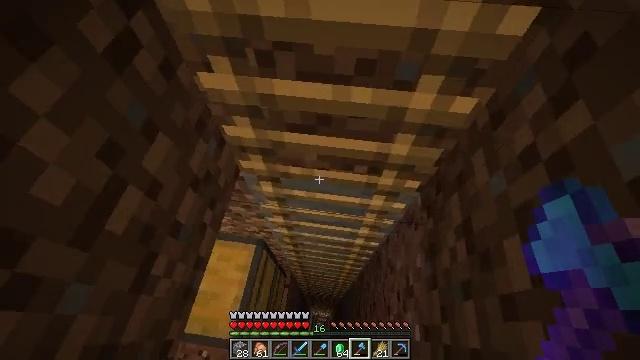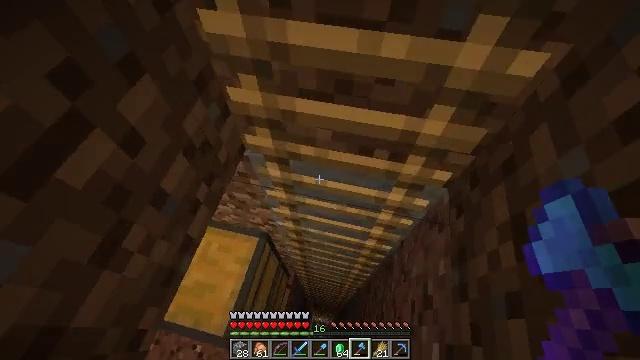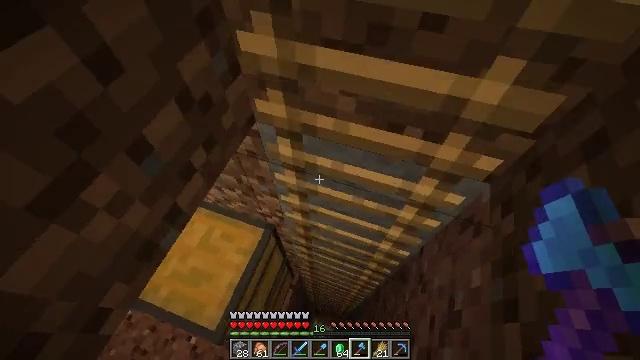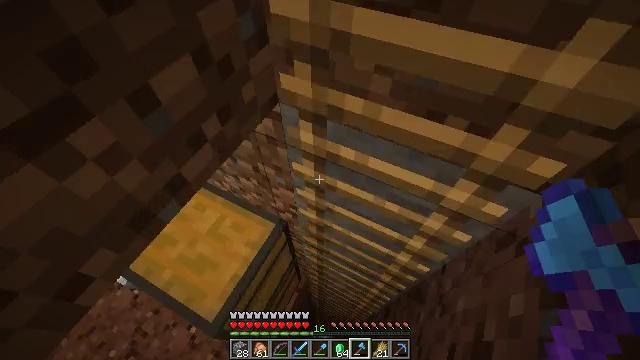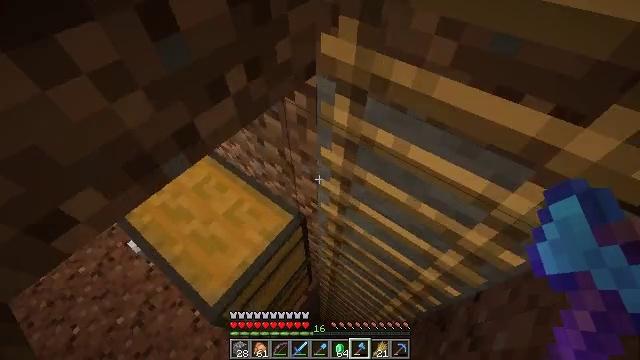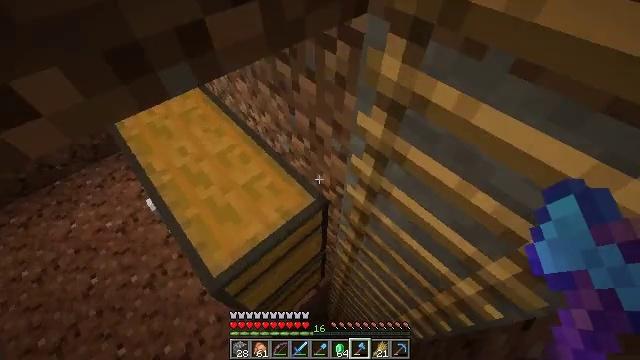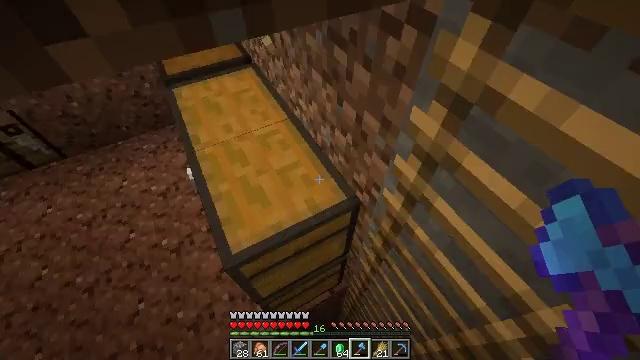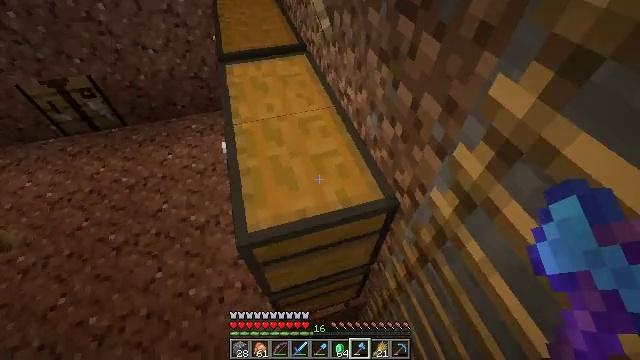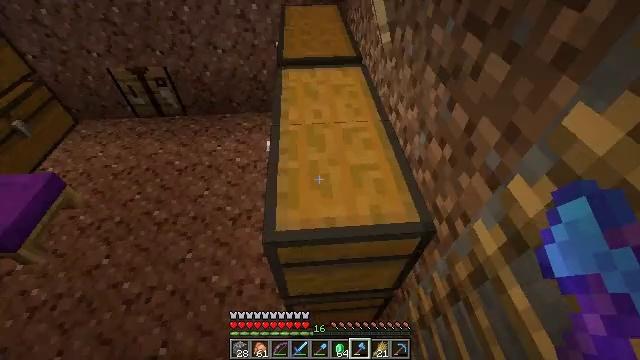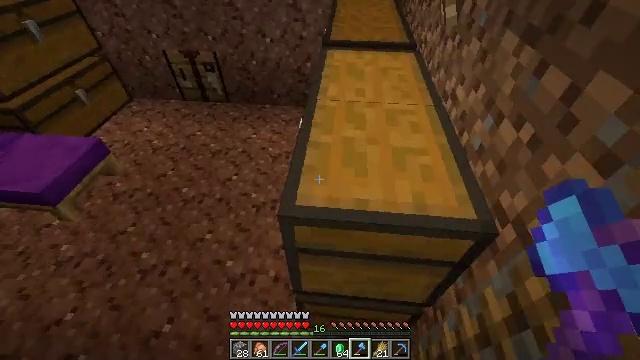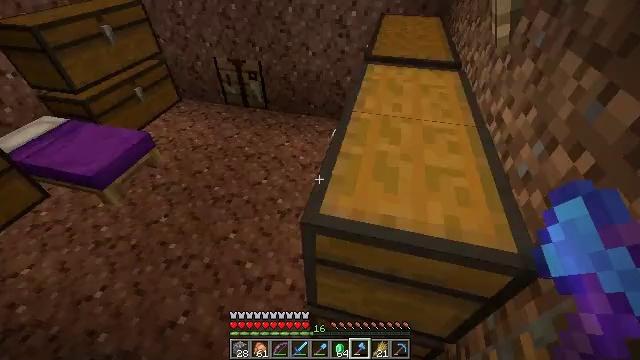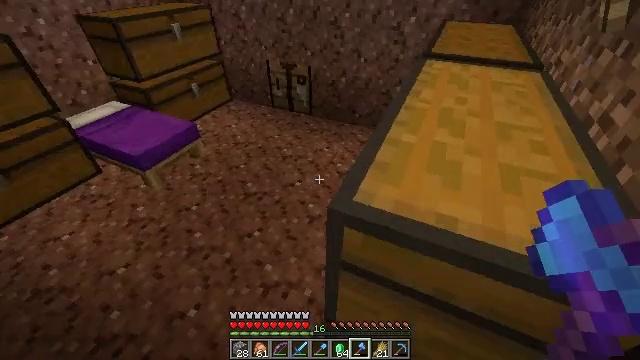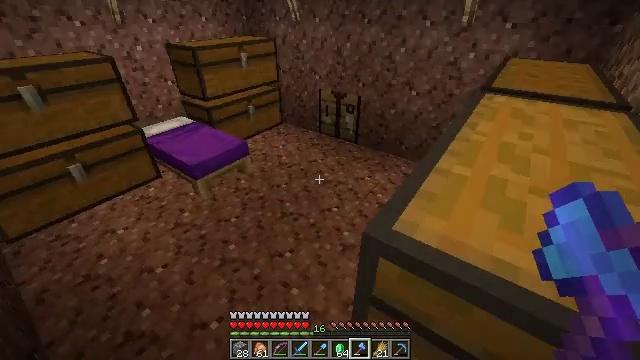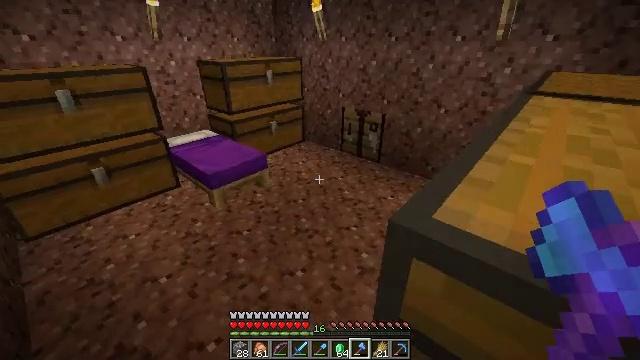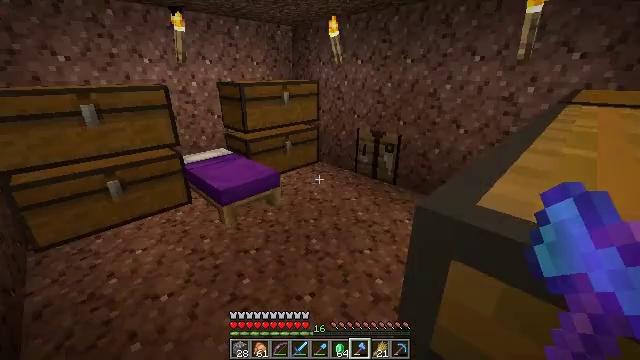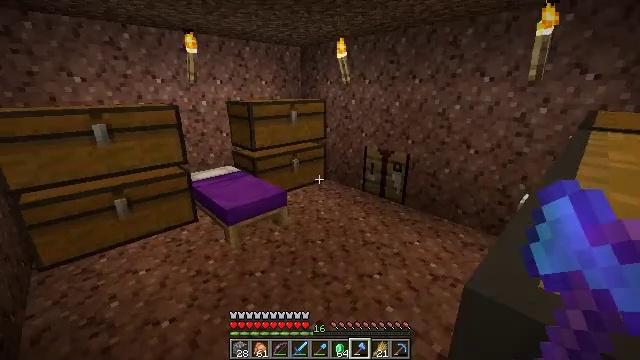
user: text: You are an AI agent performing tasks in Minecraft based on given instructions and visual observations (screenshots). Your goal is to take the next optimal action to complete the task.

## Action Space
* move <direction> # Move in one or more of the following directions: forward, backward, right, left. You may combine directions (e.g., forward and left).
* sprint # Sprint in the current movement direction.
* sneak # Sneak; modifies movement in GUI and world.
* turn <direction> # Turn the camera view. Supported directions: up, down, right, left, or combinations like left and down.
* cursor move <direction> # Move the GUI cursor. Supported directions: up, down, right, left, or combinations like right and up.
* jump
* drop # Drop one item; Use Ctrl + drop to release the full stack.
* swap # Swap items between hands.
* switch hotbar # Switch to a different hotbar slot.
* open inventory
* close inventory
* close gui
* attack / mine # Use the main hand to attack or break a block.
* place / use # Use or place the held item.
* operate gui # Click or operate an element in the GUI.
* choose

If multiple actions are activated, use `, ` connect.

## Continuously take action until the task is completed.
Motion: motion action
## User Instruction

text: Destroy the cauldron to put it in your inventory.
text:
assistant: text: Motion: turn left and up
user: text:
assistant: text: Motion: turn left and up
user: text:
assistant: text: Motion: turn left and up
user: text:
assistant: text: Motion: turn left and up
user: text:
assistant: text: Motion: turn left
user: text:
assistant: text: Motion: turn left
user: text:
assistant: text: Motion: turn left and up
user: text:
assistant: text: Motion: turn left and up
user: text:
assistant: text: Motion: move forward, turn left and up
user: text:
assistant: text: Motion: move forward, turn left and up
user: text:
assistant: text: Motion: move forward, turn left and up
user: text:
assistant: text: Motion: move forward, turn left and up
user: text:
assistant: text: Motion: move forward, turn left and up
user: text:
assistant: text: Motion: move forward, turn left and up
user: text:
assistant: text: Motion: move forward, turn left and up
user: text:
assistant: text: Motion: move forward, turn left and up
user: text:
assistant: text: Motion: move forward, turn left
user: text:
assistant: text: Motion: move forward, turn left and up
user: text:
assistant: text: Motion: move forward, turn left and up
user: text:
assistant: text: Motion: move forward, turn left and up
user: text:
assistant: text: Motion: move forward, turn left
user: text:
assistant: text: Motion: move forward
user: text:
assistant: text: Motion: move forward
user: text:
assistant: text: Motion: move forward
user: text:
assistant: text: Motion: move forward, turn right and down
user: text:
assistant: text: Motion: move forward, turn right
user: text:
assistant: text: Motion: move forward
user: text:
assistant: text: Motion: move forward, turn right
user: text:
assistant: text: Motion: move forward, turn right
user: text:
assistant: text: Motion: move forward, turn right